Question: I have some data in a dataframe. I can display the dataframe as a table with DataTables.
However, I would like to display the data as a grid with N columns, so that every N rows from the data frame are shown in the same row.
Show data as a grid:

As shown in the image above, I have gotten a grid to show up by using HTML to render the data frame directly.
But the next step is where I am stuck, which is I want to be able to show a modal dialog when a cell in the grid is clicked.
I have that working in the data table, but I haven't been able to figure out how to make a div clickable, such that when handling the event I know which cell was clicked?
'''
library("shiny")
library("tidyr")
library("tidyverse")
library("dplyr")
library("shinydashboard")
# generate html grid from data frame
getHTML <- function (frames) {
innerhtml = '<div class="grid-container">'
for (row in 1:(nrow(frames))) {
id <- frames[row, "id"]
name <- frames[row, "names"]
row_html = '<div class="grid-item">'
row_html = paste(row_html, '<span>Name: ' , name, "id ", row , '</span>')
row_html = paste(row_html, '</div>')
innerhtml = paste(innerhtml, row_html)
}
paste(innerhtml, "</div>")
return (innerhtml)
}
#show modal dialog for player id and name
plotModal <- function(id, name) {
modalDialog(
p(paste("Player # ", id, ", " , name,", was clicked")),
title = paste("Player " , id),
easyClose = TRUE
)
}
ui <- dashboardPage(
# Application title
dashboardHeader(title = "Dashboard"),
dashboardSidebar(
h3("Filters")
),
dashboardBody(
tags$head(tags$style(HTML('
.grid-container {
display: grid;
grid-template-columns: auto auto auto auto;
}
.grid-item {
background-color: rgba(255, 255, 255, 0.8);
border: 1px solid rgba(0, 0, 0, 0.8);
padding: 20px;
}'))),
fluidRow(
box(title="Render as table", column(width=12, DT::dataTableOutput("player_table"))),
box(title="Render as Grid", column(width=12, uiOutput("player_grid")))
)
)
)
server <- function(input, output, session) {
# data to be rendered
frames = data.frame(names= c("james","kyle", "sally","hannah","jeff","kurt"), ids=c(1:6))
output$player_table <- DT::renderDataTable({
DT::datatable(frames, rownames=FALSE, selection = 'single')
})
#when a row in the table is clicked, show popup
observeEvent(input$player_table_cell_clicked, {
info = input$player_table_cell_clicked
# do nothing if not clicked yet, or the clicked cell is not in the 1st column
if (is.null(info$value)) {
return()
}
row = frames[info$row, ]
showModal(plotModal(row$id, row$names))
})
output$player_grid <- renderUI ({
HTML(getHTML(frames))
})
}
# Create Shiny app ----
shinyApp(ui, server,options=list(host="0.0.0.0", port=8015))
'''
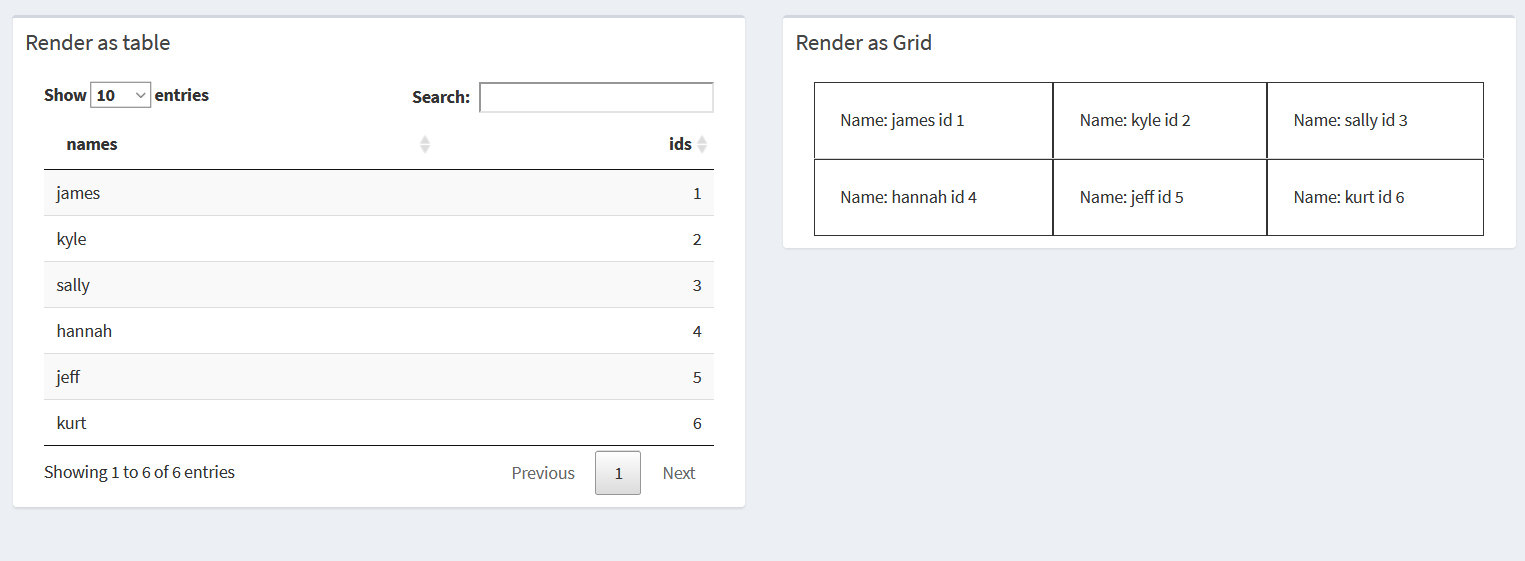
Answer: Here is a way:
'''
library(shiny)
library(shinydashboard)
js <- "
$(document).ready(function(){
$('body').on('click', '.grid-item span', function(){
var name = $(this).data('name'),
id = $(this).data('id');
Shiny.setInputValue('cell', {name: name, id: id});
});
});
"
# generate html grid from data frame
getHTML <- function (frames) {
innerhtml = '<div class="grid-container">'
for (row in 1:(nrow(frames))) {
id <- frames[row, "ids"]
name <- frames[row, "names"]
row_html = '<div class="grid-item">'
cell <- sprintf("<span data-name='%s' data-id='%s'>Name: %s - id: %s</span>",
name, id, name, id)
row_html = paste(row_html, cell)
row_html = paste(row_html, '</div>')
innerhtml = paste(innerhtml, row_html)
}
paste(innerhtml, "</div>")
return (innerhtml)
}
#show modal dialog for player id and name
plotModal <- function(id, name) {
modalDialog(
p(paste("Player # ", id, ", " , name,", was clicked")),
title = paste("Player " , id),
easyClose = TRUE
)
}
ui <- dashboardPage(
# Application title
dashboardHeader(title = "Dashboard"),
dashboardSidebar(
h3("Filters")
),
dashboardBody(
tags$head(tags$style(HTML('
.grid-container {
display: grid;
grid-template-columns: auto auto auto auto;
}
.grid-item {
background-color: rgba(255, 255, 255, 0.8);
border: 1px solid rgba(0, 0, 0, 0.8);
padding: 20px;
}')),
tags$script(HTML(js))),
fluidRow(
box(title="Render as Grid", column(width=12, uiOutput("player_grid")))
)
)
)
server <- function(input, output, session) {
# data to be rendered
frames = data.frame(
names= c("james","kyle", "sally","hannah","jeff","kurt"),
ids=c(1:6)
)
#when a row in the table is clicked, show popup
observeEvent(input$cell, {
showModal(plotModal(input$cell$id, input$cell$name))
})
output$player_grid <- renderUI ({
HTML(getHTML(frames))
})
}
# Create Shiny app ----
shinyApp(ui, server)
'''